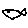
Label: fish